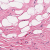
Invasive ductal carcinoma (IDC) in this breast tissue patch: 0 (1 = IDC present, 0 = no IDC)